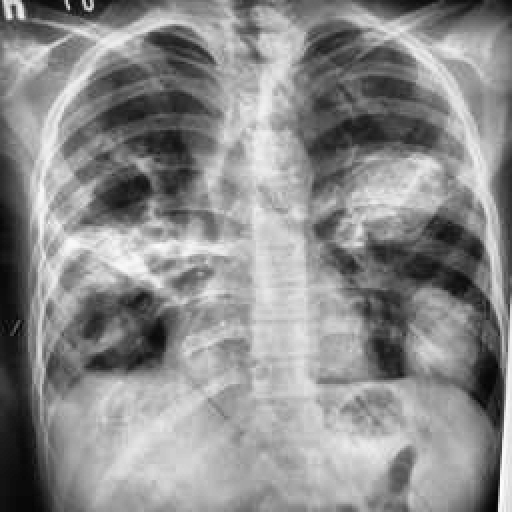
Finding: TUBERCULOSIS